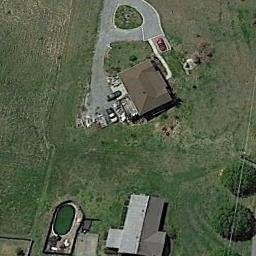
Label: sparse_residential